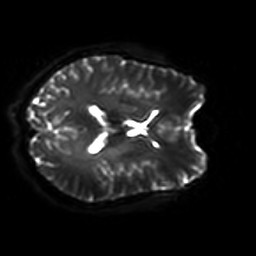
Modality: DWI
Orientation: axial
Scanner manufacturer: philips
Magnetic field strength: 7 T
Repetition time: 9.612 s
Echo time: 0.073 s